Field crop: tomato
Growth stage: 1
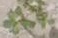
Species: portulaca